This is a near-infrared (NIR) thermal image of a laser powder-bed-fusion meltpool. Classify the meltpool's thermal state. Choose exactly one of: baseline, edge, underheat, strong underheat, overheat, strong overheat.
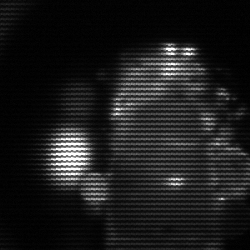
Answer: strong underheat